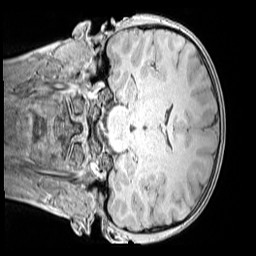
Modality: MP2RAGE
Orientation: coronal
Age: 11
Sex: male
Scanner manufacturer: siemens
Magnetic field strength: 3 T
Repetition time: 4 s
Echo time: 0.00299 s